Interaction volume radius: 10 \u00c5
Interaction volume height: 20 \u00c5
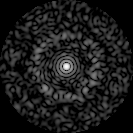
Disorder parameter: 0.8477